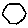
Label: hexagon